This grayscale image was formed by reshaping a rotor test-rig vibration snapshot into a 2-D grid. What is the most likely rotor condition (normal, misalignment, unbalance, looseness)?
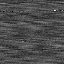
Answer: unbalance